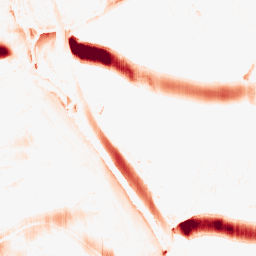
Category: morphological
Decomposition family: morphological_ellipse
Decomposition parameters: operation: opening
width: 30
height: 5
Upsampling method: quartic
Upsampling parameters: scale: 8
Upsampling scale: 8